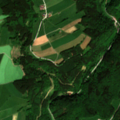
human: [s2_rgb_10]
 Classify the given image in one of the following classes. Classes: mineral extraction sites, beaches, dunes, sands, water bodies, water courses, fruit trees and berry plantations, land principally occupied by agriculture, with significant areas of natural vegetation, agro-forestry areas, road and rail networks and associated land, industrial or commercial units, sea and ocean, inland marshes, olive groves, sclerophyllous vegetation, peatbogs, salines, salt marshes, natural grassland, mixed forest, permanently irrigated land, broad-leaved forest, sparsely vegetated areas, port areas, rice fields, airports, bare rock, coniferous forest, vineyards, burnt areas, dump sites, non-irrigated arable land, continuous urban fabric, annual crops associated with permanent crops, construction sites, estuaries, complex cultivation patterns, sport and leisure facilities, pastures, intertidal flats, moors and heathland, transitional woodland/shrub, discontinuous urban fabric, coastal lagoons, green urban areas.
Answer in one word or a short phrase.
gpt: pastures, complex cultivation patterns, broad-leaved forest, mixed forest